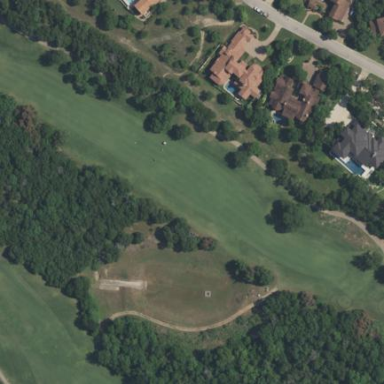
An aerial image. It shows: Area with grass used as rough in golf course.